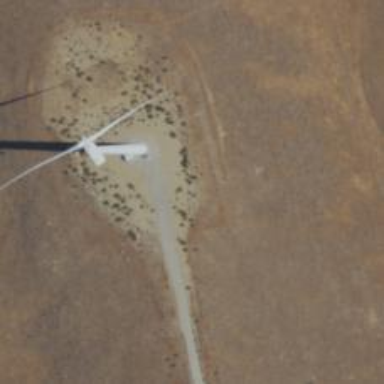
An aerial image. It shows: Wind generator powered by horizontal-axis wind turbine.